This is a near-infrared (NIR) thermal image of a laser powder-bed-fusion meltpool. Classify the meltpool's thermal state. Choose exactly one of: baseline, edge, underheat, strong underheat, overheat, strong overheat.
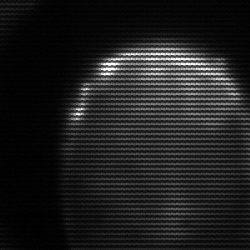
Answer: edge